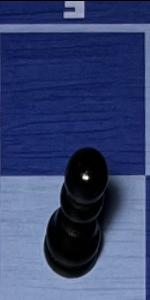
Label: Pawn_Black